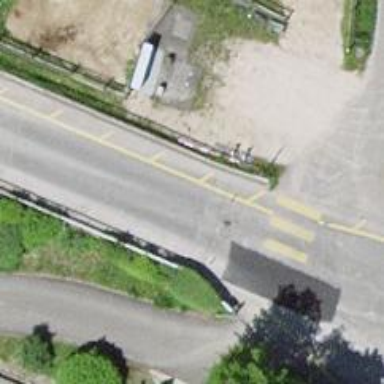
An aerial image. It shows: Residential road with bridge.